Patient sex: M
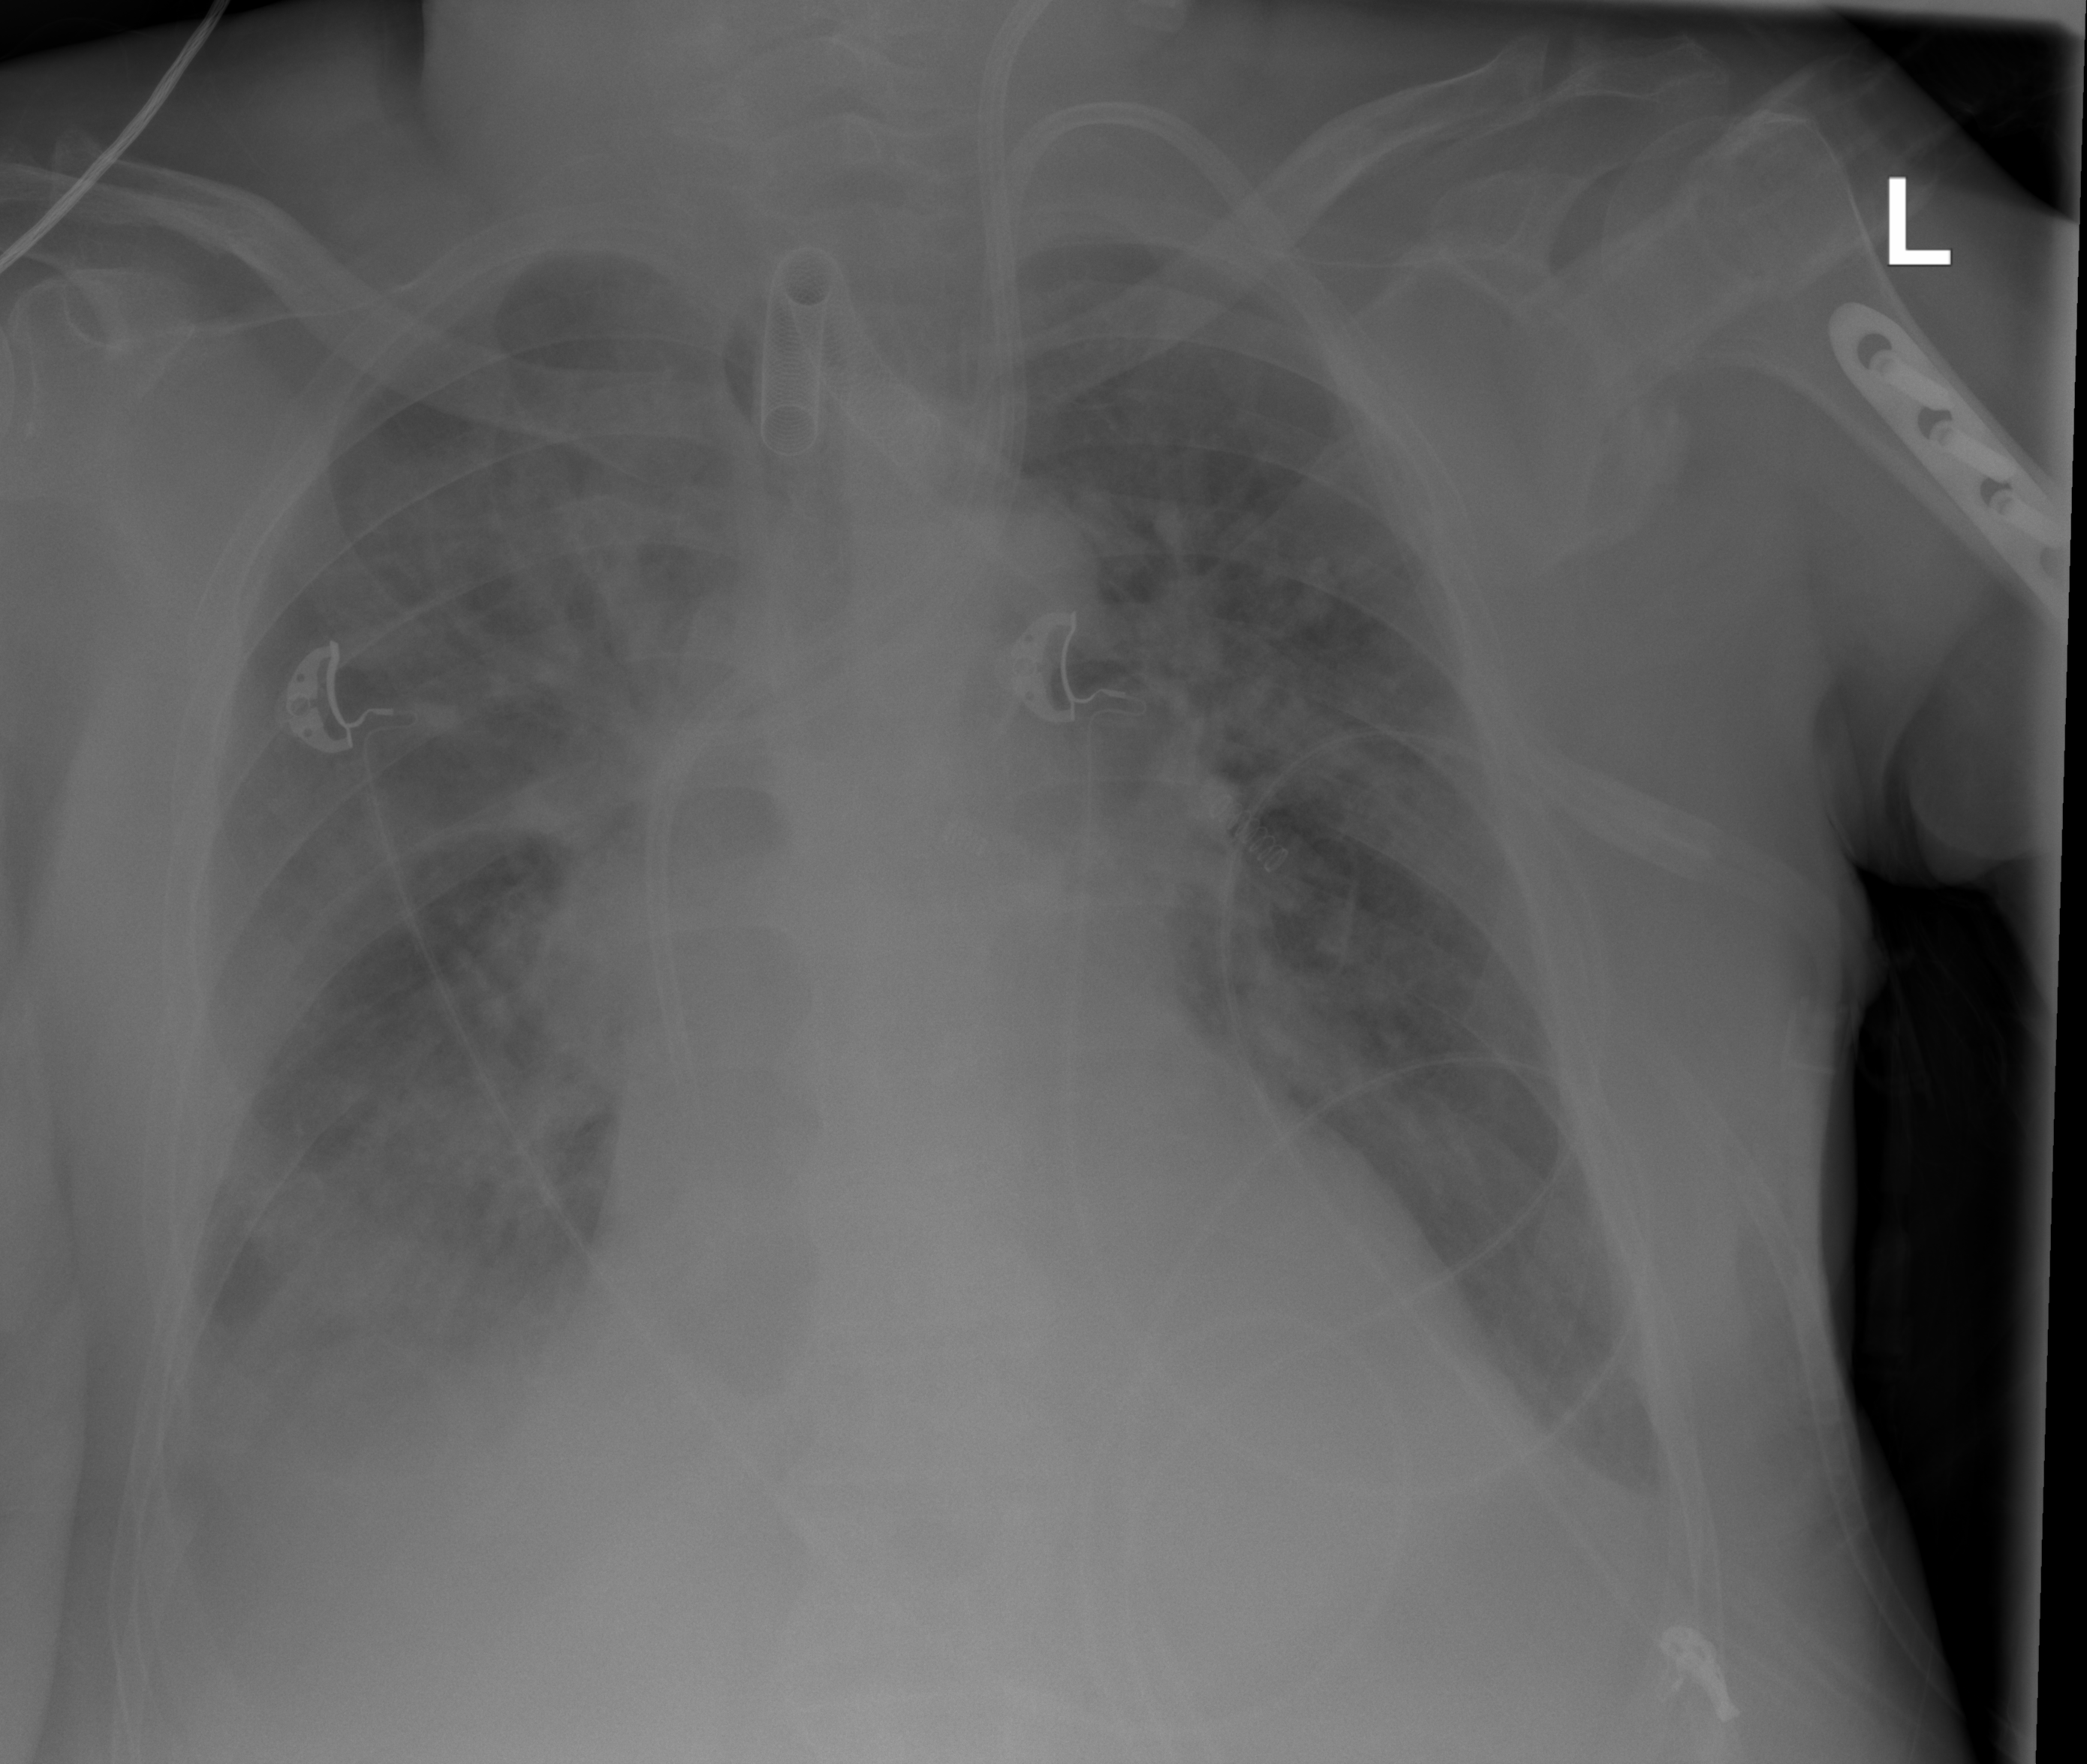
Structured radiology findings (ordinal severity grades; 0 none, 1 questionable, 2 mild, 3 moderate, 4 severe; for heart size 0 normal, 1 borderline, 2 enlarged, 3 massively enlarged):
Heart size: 1
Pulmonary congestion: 3
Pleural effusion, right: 2
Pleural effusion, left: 2
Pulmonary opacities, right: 3
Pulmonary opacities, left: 2
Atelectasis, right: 2
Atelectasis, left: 2